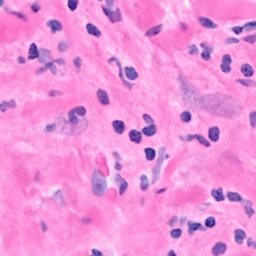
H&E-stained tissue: Breast